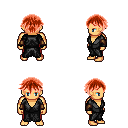
a pixel art fantasy rpg character, male body template, human, tanned skin, gray robe, red pants, red short bangs hairstyle, cloth bracers, four views (front, back, left, right), 2x2 character sprite sheet, small pixel art, hard edges, no anti-aliasing